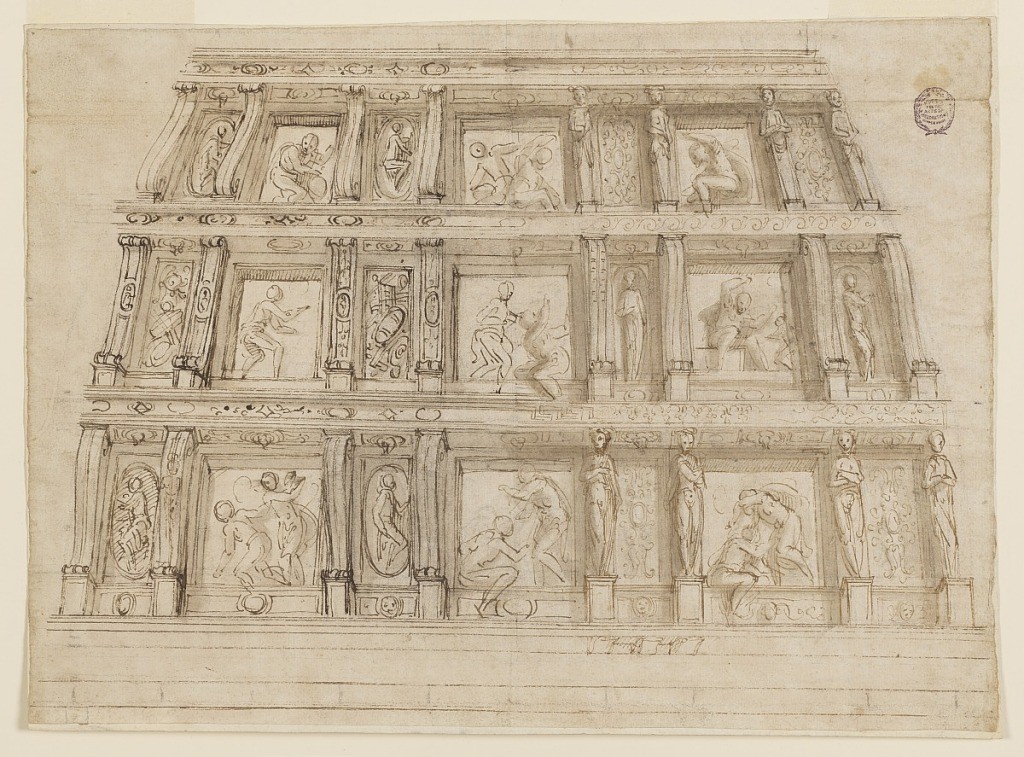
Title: Design for a Wall
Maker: Lattanzio Gambara, Italian, 1530 – 1574
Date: mid- 16th century
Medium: Graphite, pen and ink, brush and wash on paper
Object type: Drawing
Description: View of a wall seen slightly from below. Space divided horizontally into three bands of ornament. Each level shows pilasters and caryatids supporting an entablature. Between these are figural scenes and trophies.